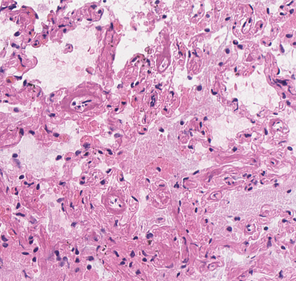
Tumor epithelial tissue: no
Tumor-associated stroma tissue: no
Normal tissue: yes